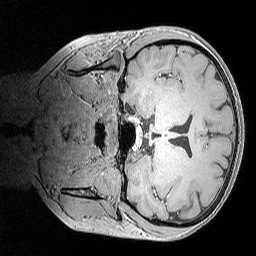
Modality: MP2RAGE
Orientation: coronal
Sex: female
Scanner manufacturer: siemens
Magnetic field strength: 3 T
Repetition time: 5 s
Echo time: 0.00292 s